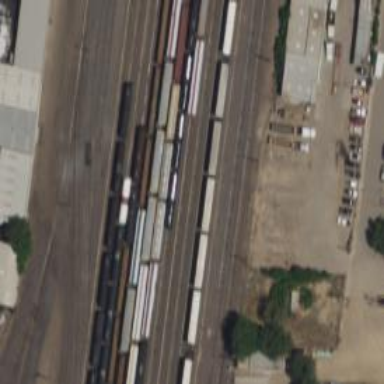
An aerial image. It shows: Railway yard.